Question: I refer to the answer for <URL> and have additional question.
I have modify the code as below:
'''
library(ggplot2)
ids <- letters[1:2]
# IDs and values to use for fill colour
values <- data.frame(
id = ids,
value = c(4,5)
)
# Polygon position
positions <- data.frame(
id = c(rep(ids, each = 10),rep("b",5)),
# shape hole shape hole
x = c(1,4,4,1,1, 2,2,3,3,2, 5,10,10,5,5, 6,6,7,7,6, 8,8,9,9,8),
y = c(1,1,4,4,1, 2,3,3,2,2, 5,5,10,10,5, 6,7,7,6,6, 8,9,9,8,8)
)
# Merge positions and values
datapoly <- merge(values, positions, by=c("id"))
chart <- ggplot(datapoly, aes(x=x, y=y)) +
geom_polygon(aes(group=id, fill=factor(value)),colour="grey") +
scale_fill_discrete("Key")
'''
And gives the following output:

There is a line passing through the two colored boxes, which I don't quite like it, how can I remove that? Thanks.
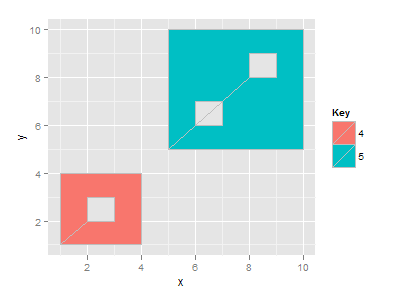
Answer: Try this one
'''
ggplot(datapoly, aes(x=x, y=y)) +
geom_polygon(aes(group=id, fill=factor(value))) +
scale_fill_discrete("Key")
'''